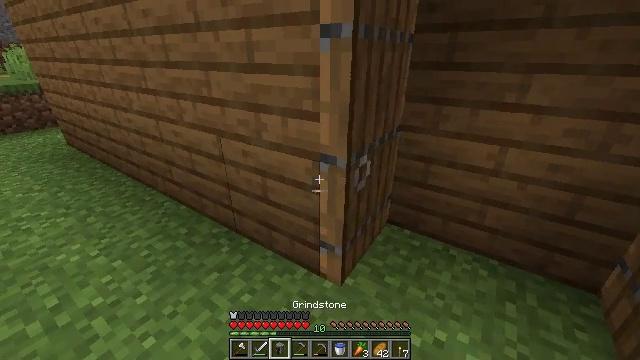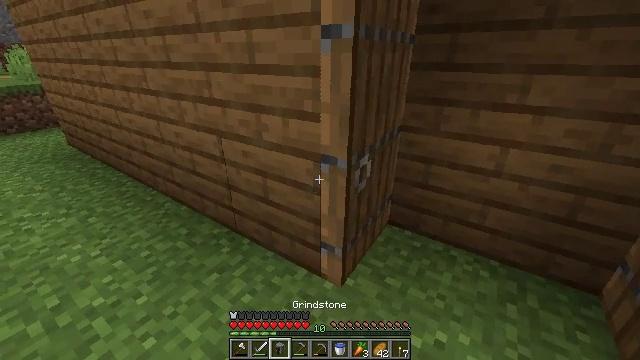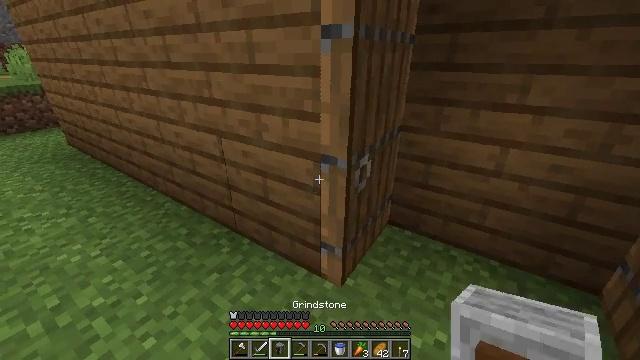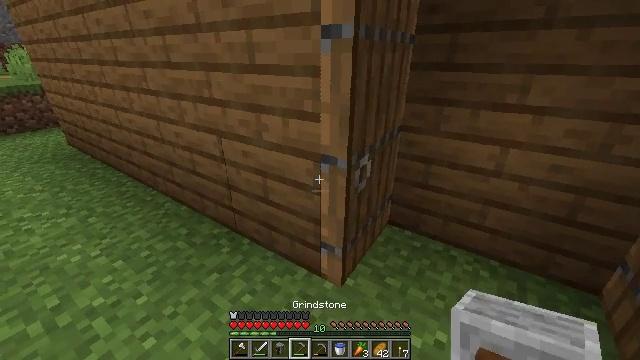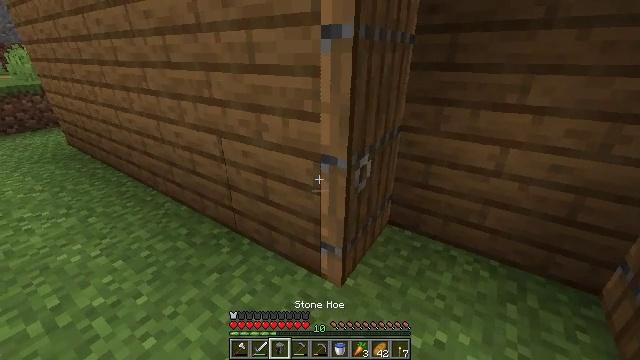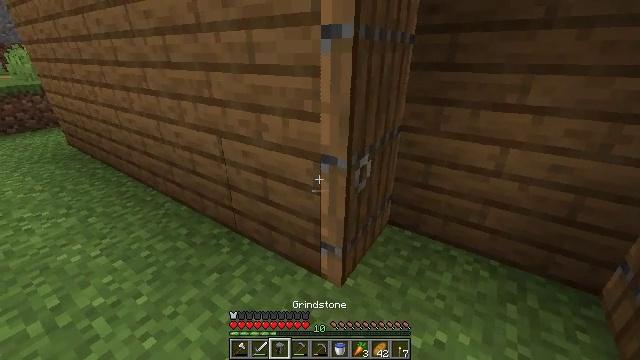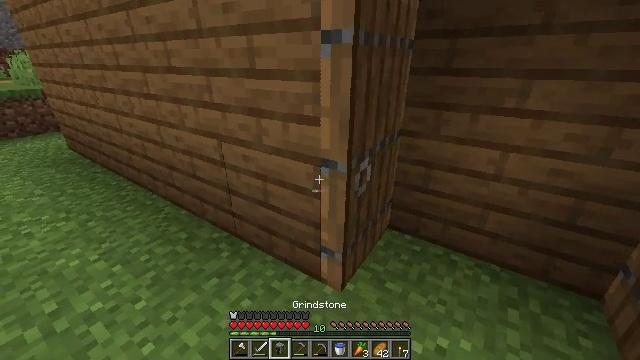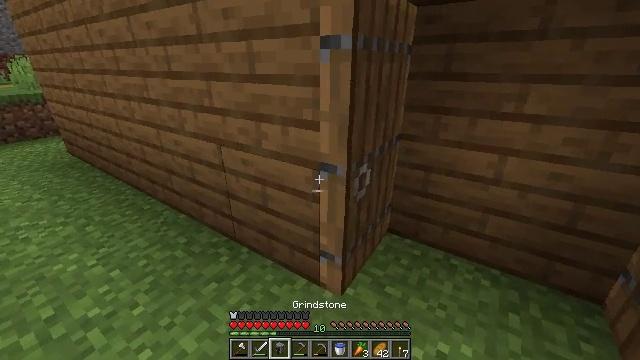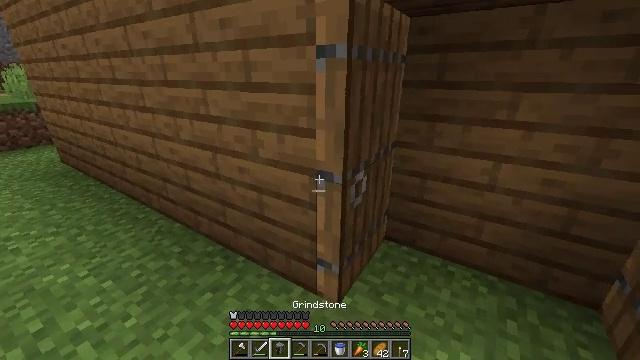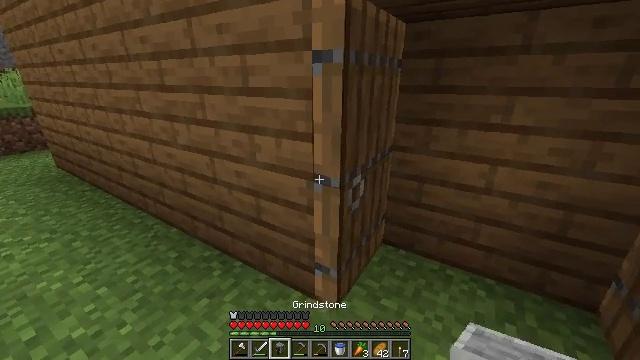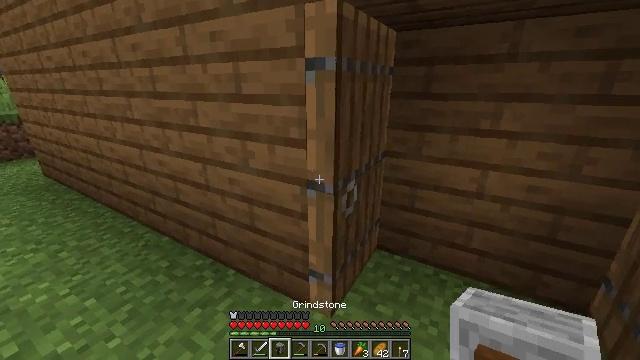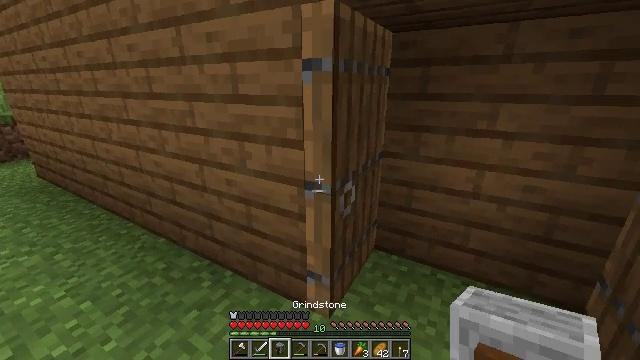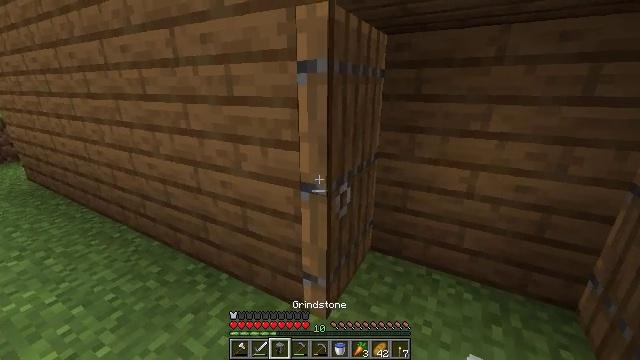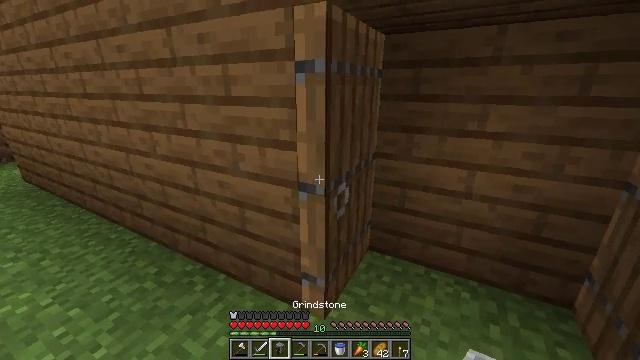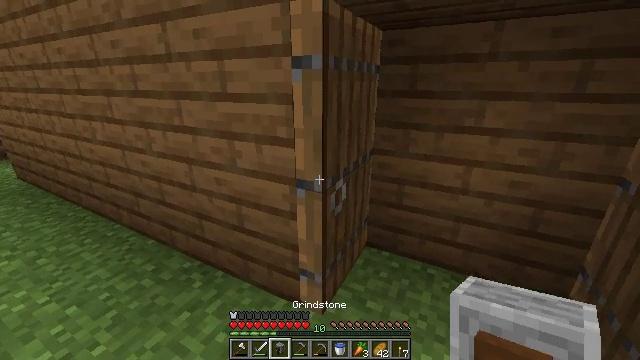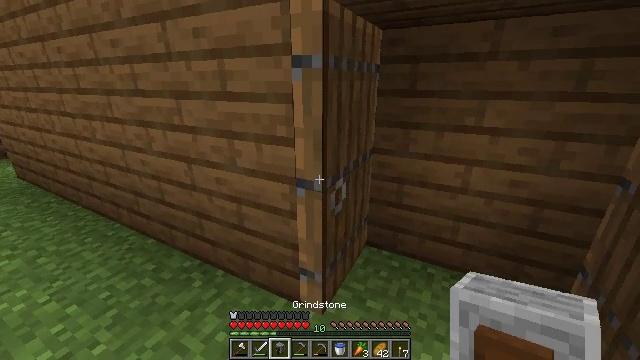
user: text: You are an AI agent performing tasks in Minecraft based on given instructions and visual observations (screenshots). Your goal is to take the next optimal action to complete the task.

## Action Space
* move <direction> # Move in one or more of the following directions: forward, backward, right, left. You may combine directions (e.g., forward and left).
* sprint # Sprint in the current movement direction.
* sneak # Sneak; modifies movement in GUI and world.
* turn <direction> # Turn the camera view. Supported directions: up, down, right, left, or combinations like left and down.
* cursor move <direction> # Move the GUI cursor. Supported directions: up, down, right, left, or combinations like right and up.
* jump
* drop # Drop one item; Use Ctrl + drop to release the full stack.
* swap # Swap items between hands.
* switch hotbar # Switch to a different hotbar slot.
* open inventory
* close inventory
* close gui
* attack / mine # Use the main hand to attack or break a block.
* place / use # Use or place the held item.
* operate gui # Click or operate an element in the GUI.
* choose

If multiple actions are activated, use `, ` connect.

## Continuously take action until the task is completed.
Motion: motion action
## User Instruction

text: Harvest the spruce door from its frame.
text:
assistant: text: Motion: no_op
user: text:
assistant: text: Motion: no_op
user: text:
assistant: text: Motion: switch to hotbar 4
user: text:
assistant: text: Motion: switch to hotbar 3, 4
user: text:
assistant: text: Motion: switch to hotbar 4
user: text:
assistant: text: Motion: no_op
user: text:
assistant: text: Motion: no_op
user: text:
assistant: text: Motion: turn up
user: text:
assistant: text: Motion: no_op
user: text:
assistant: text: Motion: turn right and up
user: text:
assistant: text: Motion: no_op
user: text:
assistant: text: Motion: turn right
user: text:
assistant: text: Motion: no_op
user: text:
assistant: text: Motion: no_op
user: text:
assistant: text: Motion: no_op
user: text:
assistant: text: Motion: no_op
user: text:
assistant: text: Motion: no_op
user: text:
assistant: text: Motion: no_op
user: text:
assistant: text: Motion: no_op
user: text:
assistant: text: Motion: no_op
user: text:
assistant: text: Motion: no_op
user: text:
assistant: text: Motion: no_op
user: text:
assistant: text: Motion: no_op
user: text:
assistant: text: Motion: no_op
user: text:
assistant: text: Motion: no_op
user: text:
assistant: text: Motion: no_op
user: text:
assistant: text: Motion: no_op
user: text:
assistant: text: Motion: no_op
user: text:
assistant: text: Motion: no_op
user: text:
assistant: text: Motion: no_op